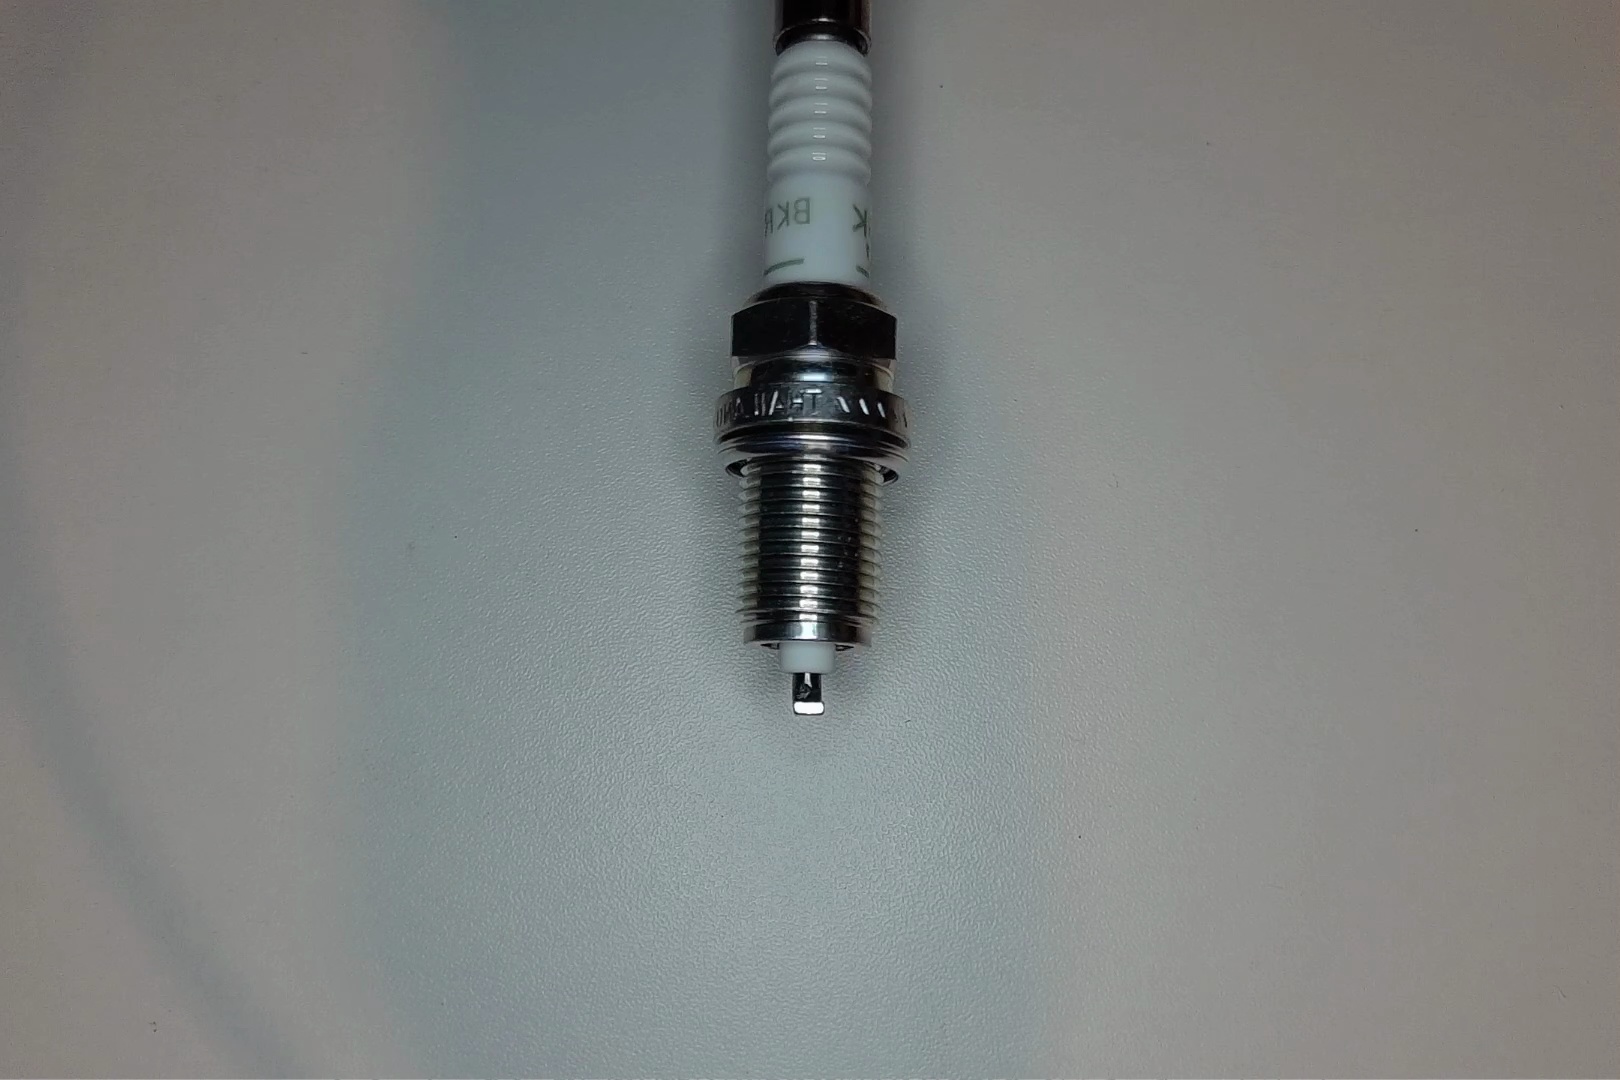
Label: no anomaly